Question: I have a variable "ekinismi". And when I add String(s) to it. I receive the "eklist" from another activities with EkinIsmi() method.
'''
static List<String> eklist = new ArrayList<String>();
public List<String> EkinIsmi()
{
return eklist;
}
'''
But this list return me "null" and my list items. But I just want to receive only list items. How can I do that with a for loop or something. Null(s) are not String so I can't use equals or compareto for split the null(s) from my list.
This code sample is working good for me, but as you see, I give the list items number to the "i". But it has to understand what the list has.
'''
if(ekinismi.size() > 1)
{
for(int i=ekinismi.size()-1; i>ekinismi.size()-3; i--)
dosyaAdi.setText(String.valueOf(ekinismi.get(i)));
}
'''

I click the position = 0 list item and then click the next one and at the 'dosyaAdi.setText()' is set first and next one's "s" . I mean I need to clear all the list items. Because it holds the first one's. Where should I put the 'list.clear()'? Actually, I already do that but it didn't change anything, I think maybe I put it to wrong line.
'''
List<String> list = new ArrayList<String>();
if( ekvarmi == true)
{
if(ekinismi.size() >= 1)
{
for(String s : ekinismi)
{
if(s != null)
{
list.add(s);
}
}
dosyaAdi.setText(String.valueOf(list));
}
}
'''
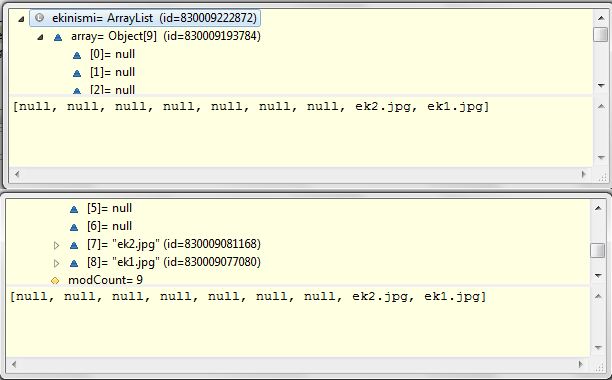
Answer: '''
for(String s : ekilist) {
if(s != null) {
doSomething(s);
}
}
'''